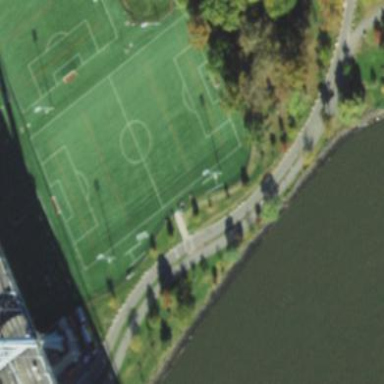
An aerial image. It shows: Soccer pitch for outdoor sports and leisure activities.